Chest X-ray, PA view. Patient: 57 years old, sex M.
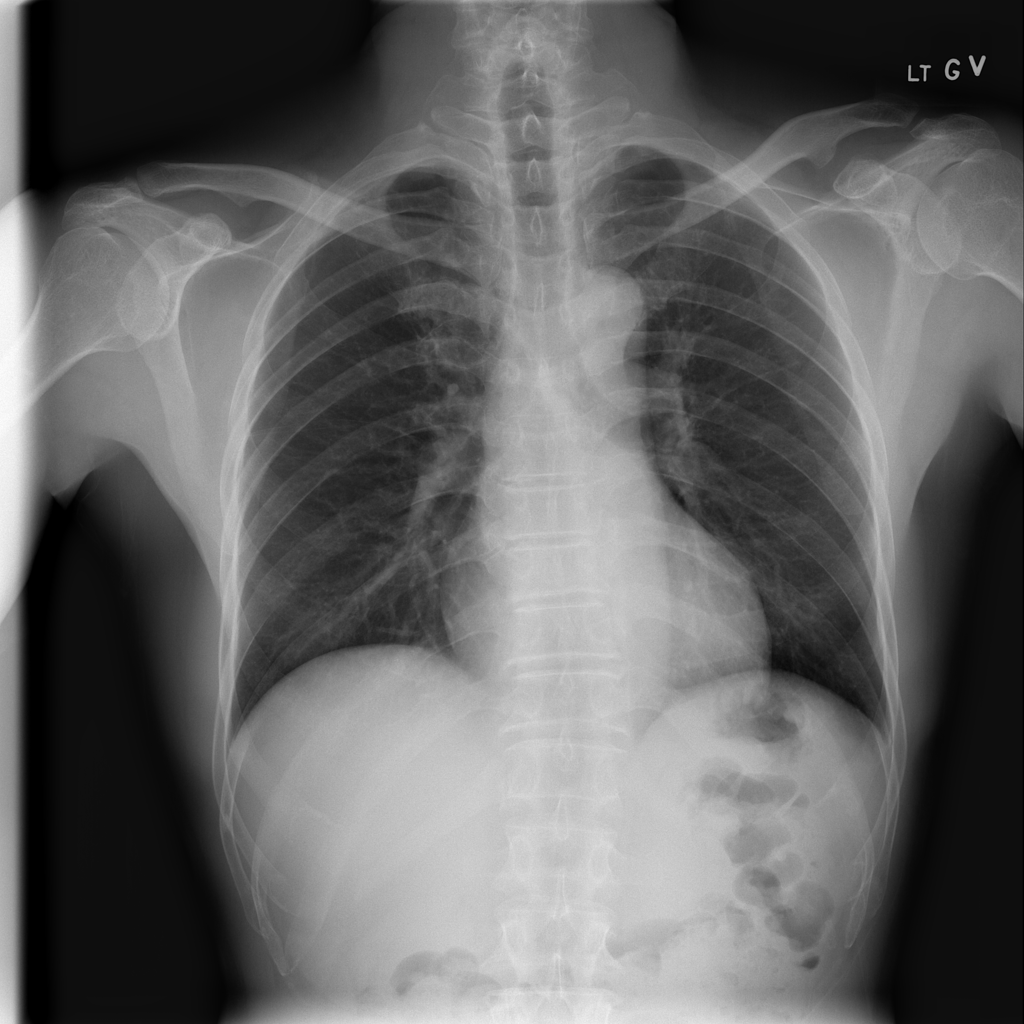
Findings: No Finding